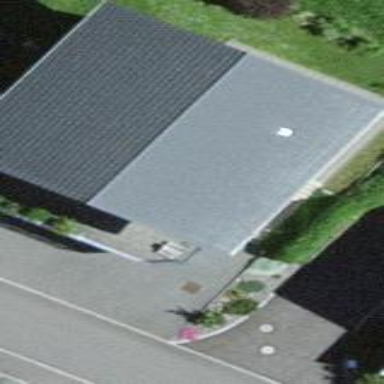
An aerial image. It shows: Simple and straightforward house.